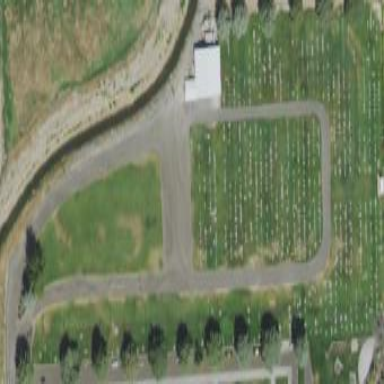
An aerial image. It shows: Cemetery.